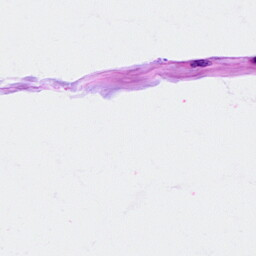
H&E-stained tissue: Ovarian